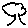
Label: tree